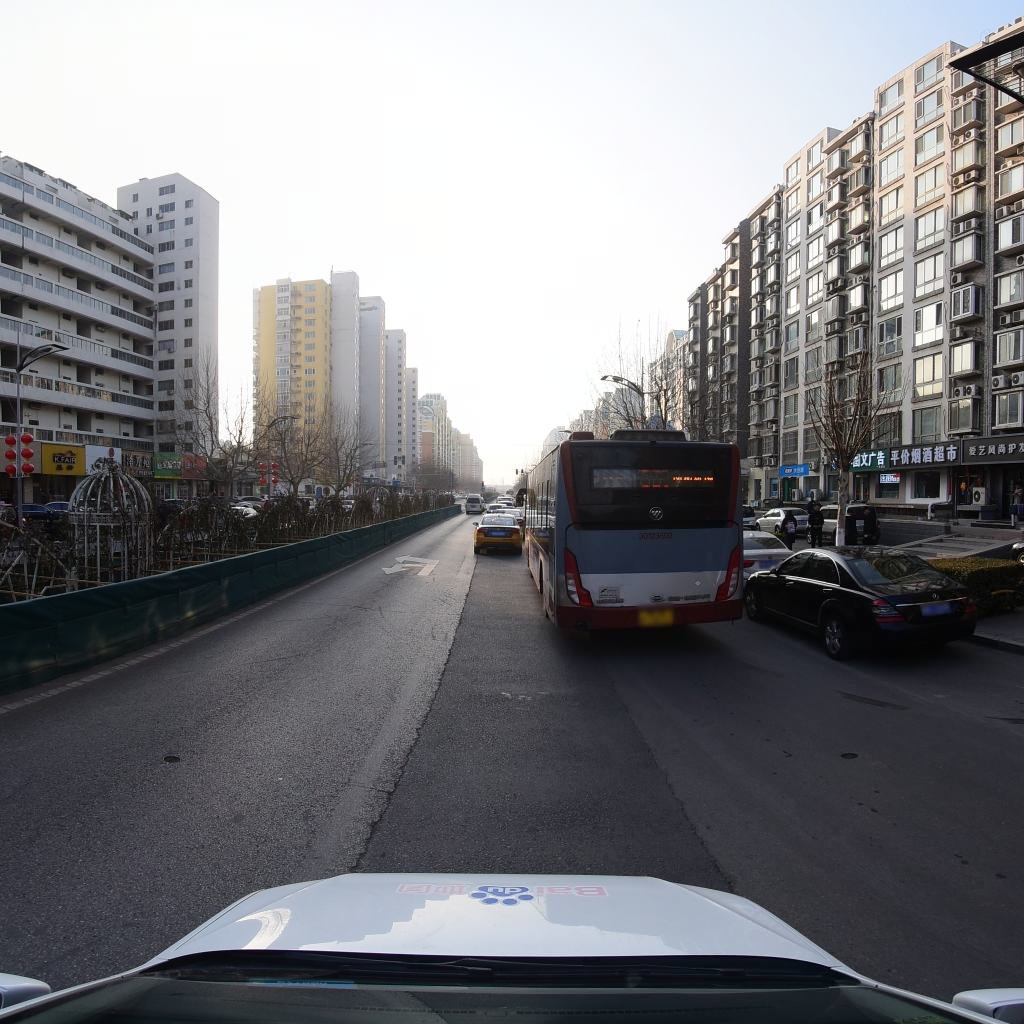
Region: Fengtai
Road damage annotations: longitudinal crack, pothole, transverse crack, pothole, longitudinal crack, longitudinal crack, longitudinal crack